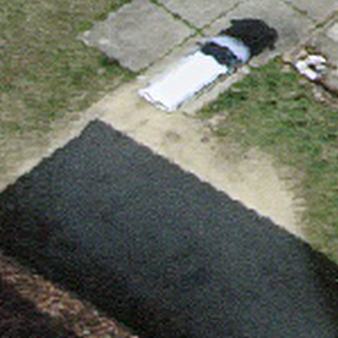
Label: other